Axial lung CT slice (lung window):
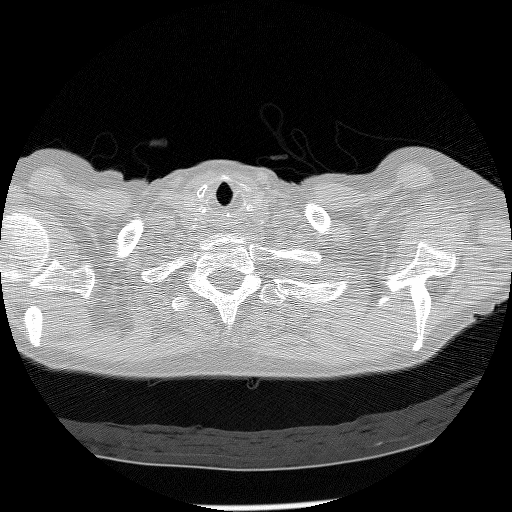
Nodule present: no